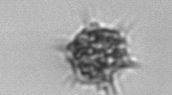
Label: Dictyocha